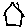
Label: house